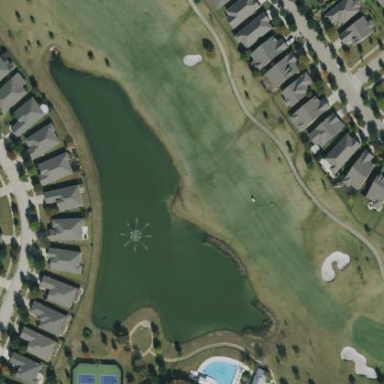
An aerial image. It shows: Golf fairway surrounded by grass.